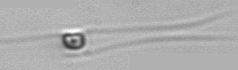
Label: Chaetoceros_similis